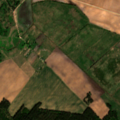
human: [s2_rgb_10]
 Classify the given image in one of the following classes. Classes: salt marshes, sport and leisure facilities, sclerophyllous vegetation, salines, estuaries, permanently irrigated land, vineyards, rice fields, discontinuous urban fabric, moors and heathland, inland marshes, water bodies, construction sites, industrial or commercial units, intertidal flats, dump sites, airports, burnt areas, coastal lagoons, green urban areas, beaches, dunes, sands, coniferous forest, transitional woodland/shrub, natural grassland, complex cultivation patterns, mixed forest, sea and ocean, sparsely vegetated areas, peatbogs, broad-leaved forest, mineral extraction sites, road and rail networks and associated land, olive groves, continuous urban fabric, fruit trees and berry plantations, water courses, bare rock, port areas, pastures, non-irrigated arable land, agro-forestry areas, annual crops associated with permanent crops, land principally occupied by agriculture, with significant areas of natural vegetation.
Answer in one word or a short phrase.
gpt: non-irrigated arable land, pastures, land principally occupied by agriculture, with significant areas of natural vegetation, coniferous forest, mixed forest